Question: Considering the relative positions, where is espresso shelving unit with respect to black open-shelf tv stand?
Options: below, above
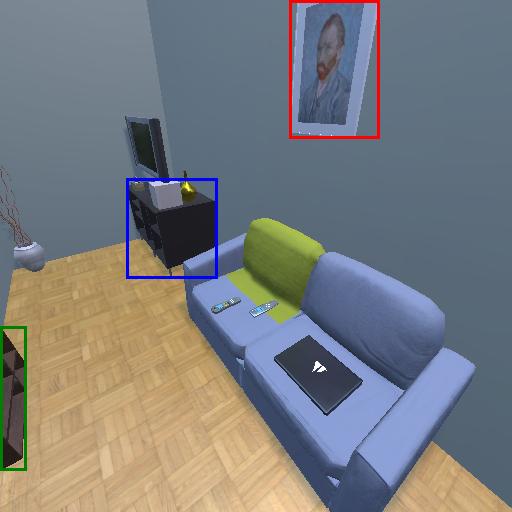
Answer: below